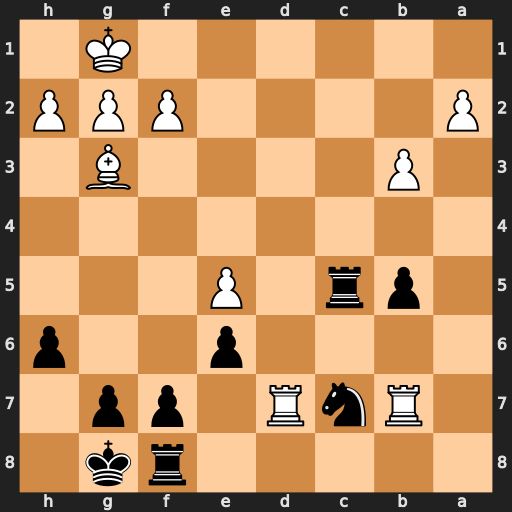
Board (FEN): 5rk1/1RnR1pp1/4p2p/1pr1P3/8/1P4B1/P4PPP/6K1
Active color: b
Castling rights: -
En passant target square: -
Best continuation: Rc1+ Rd1 Rxd1#